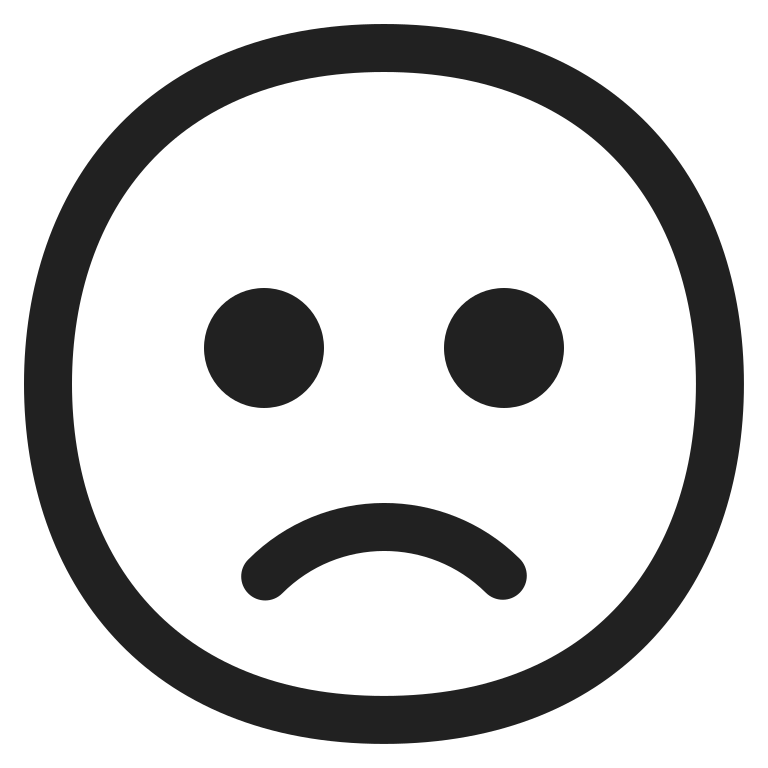
slightly frowning face high contrast